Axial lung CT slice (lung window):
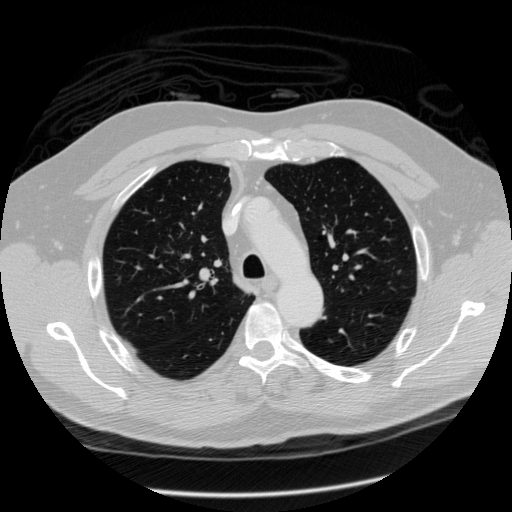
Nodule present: no